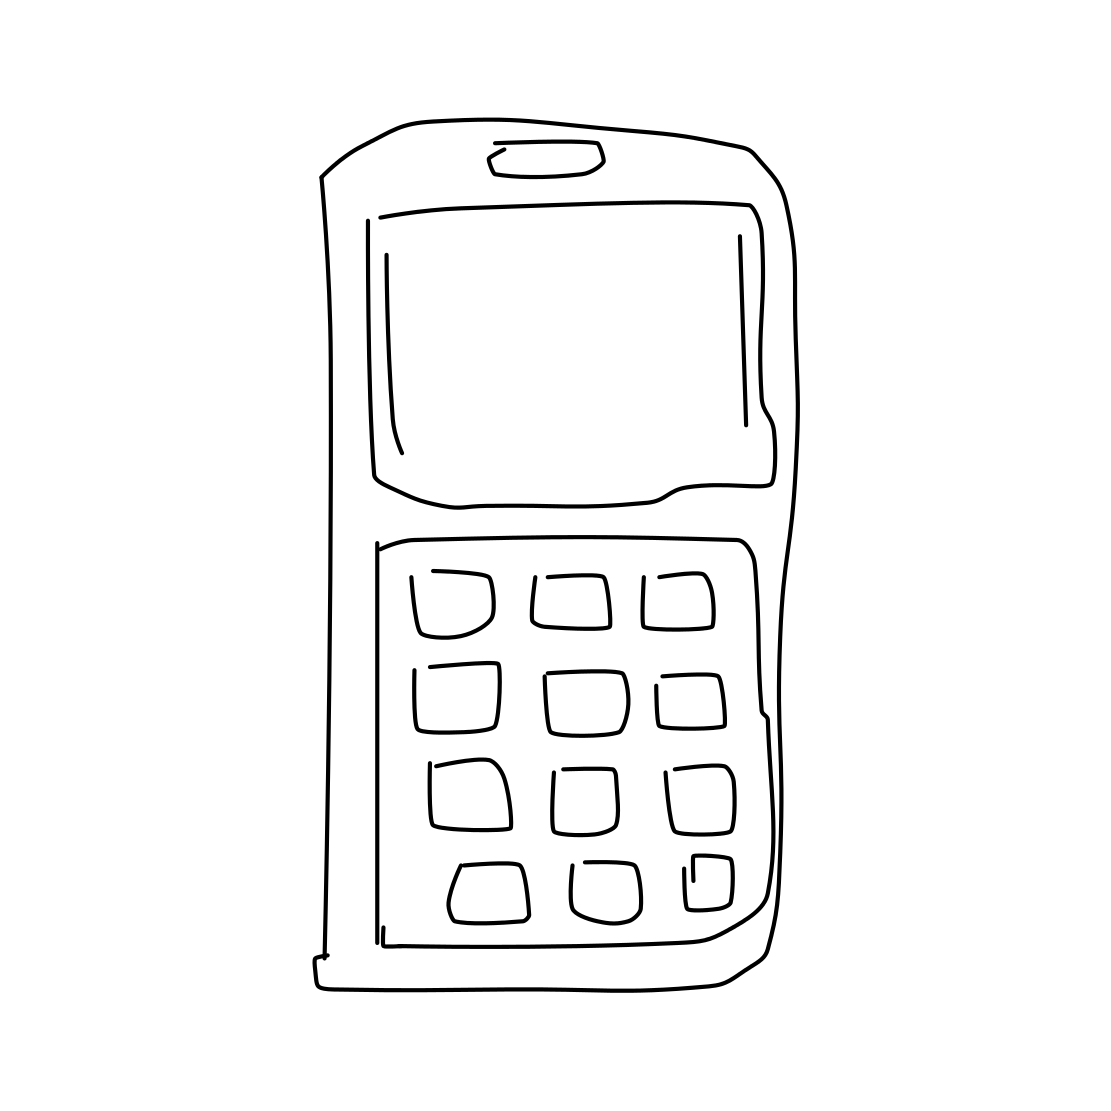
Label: cell phone